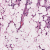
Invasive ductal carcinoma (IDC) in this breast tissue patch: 1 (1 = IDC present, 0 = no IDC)